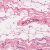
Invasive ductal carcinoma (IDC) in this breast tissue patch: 0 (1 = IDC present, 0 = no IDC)